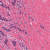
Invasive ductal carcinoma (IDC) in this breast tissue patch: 1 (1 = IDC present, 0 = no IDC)